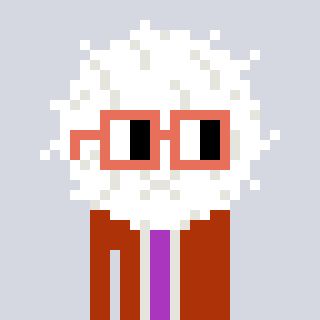
a pixel art character with square orange glasses, a cottonball-shaped head and a hotbrown-colored body on a cool background